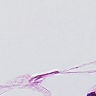
Metastatic tissue present: no